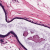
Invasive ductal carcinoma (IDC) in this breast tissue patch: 0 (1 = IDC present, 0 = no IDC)